Field crop: tomato
Growth stage: 1
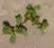
Species: portulaca